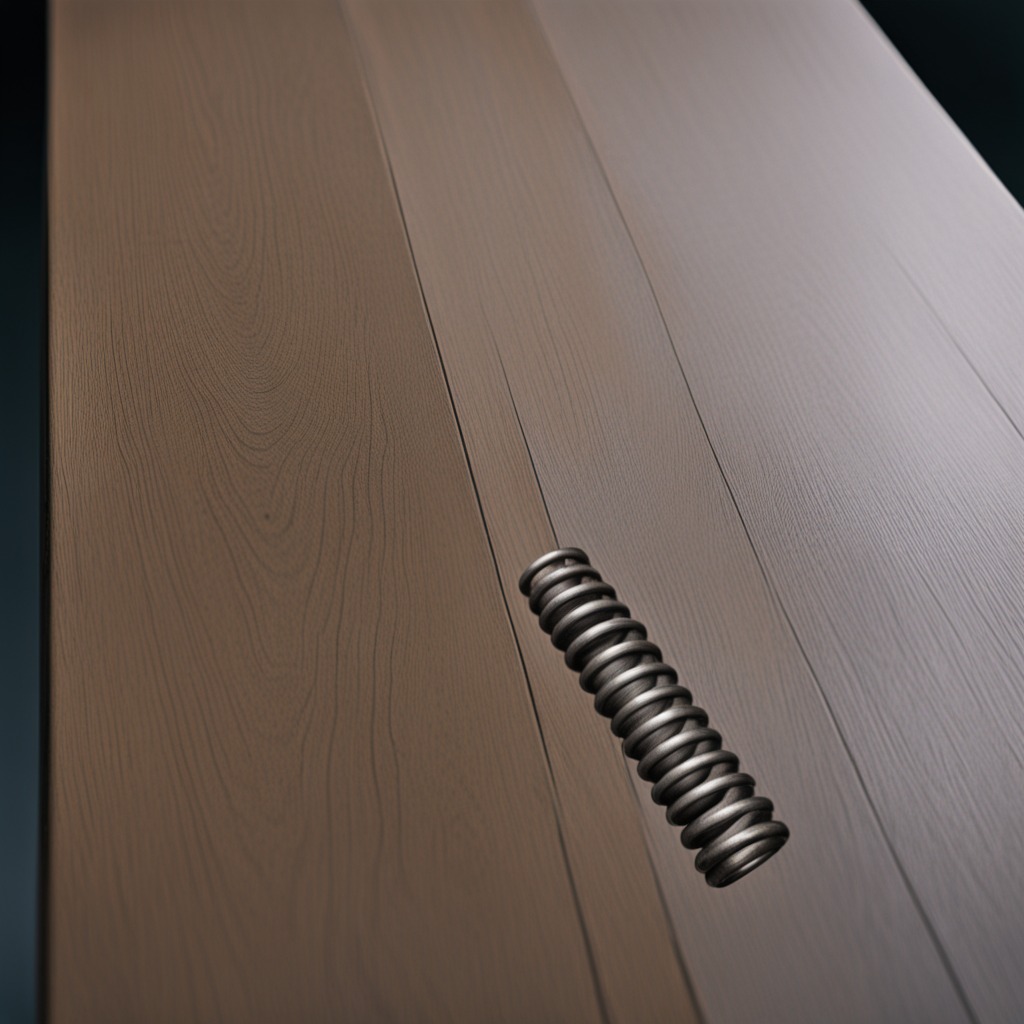
A coiled metal spring is lying on a table.